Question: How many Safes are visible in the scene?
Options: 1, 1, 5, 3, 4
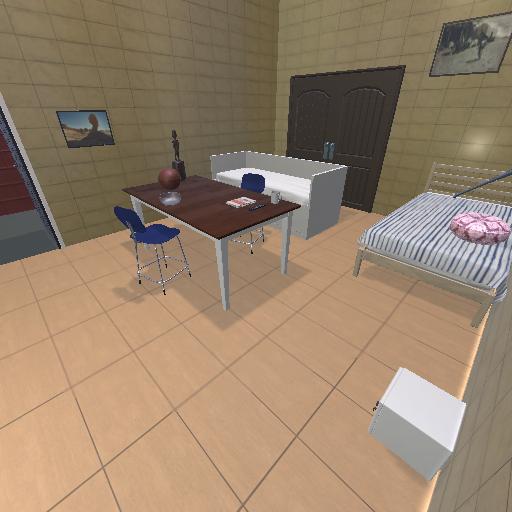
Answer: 1